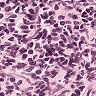
Metastatic tissue present: no